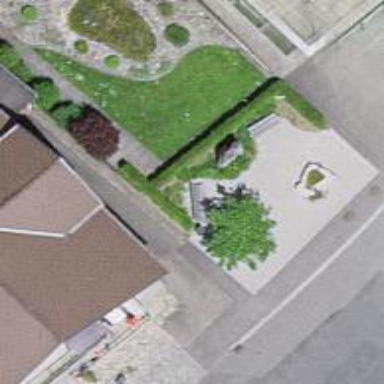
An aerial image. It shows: Brown bench in the vicinity.